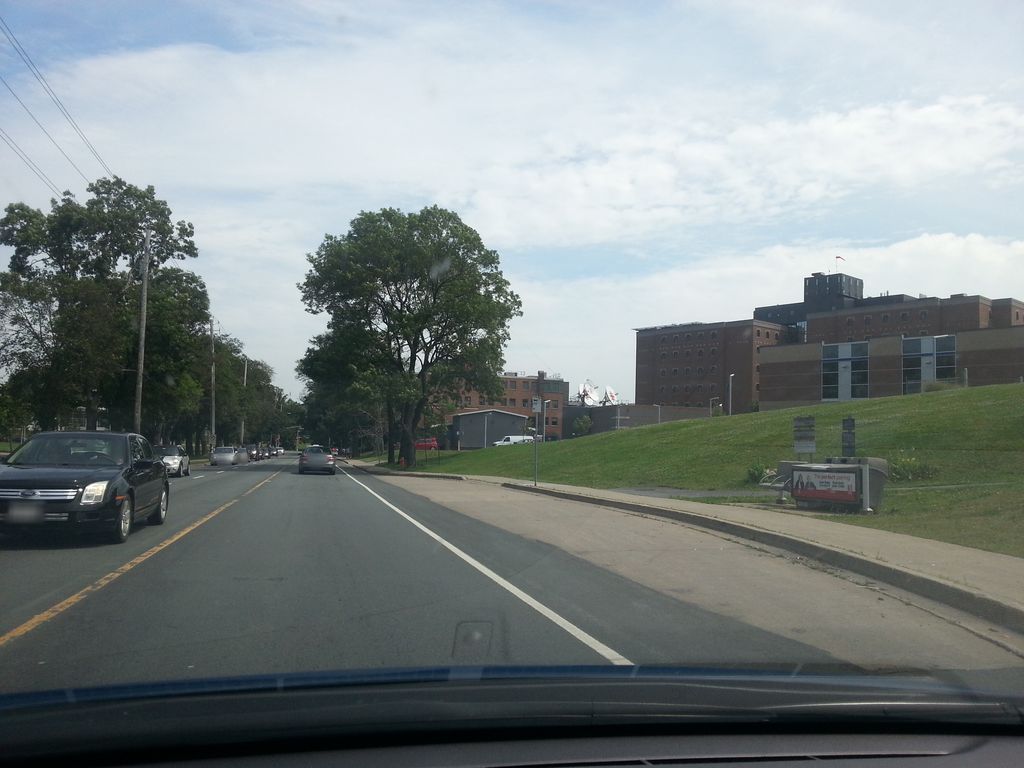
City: halifax